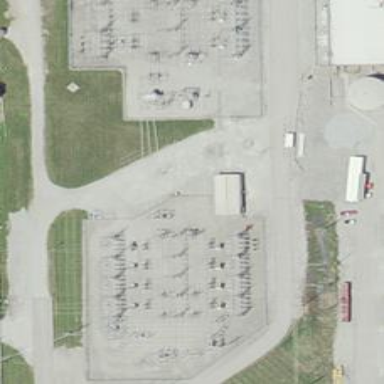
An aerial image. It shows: Switch used for power control.